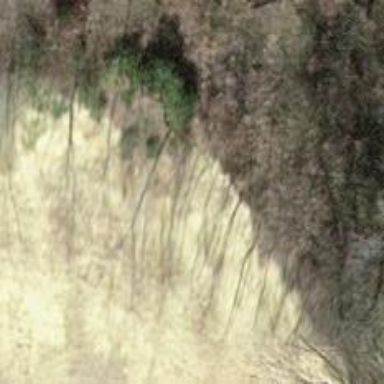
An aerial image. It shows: Natural cliff.